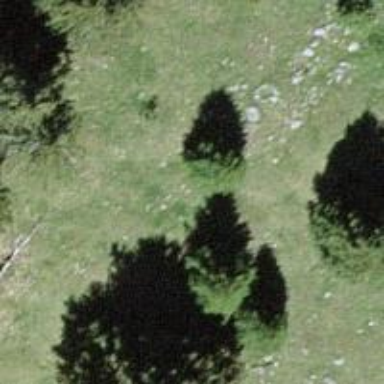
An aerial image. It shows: Needle-leaved tree in natural setting.